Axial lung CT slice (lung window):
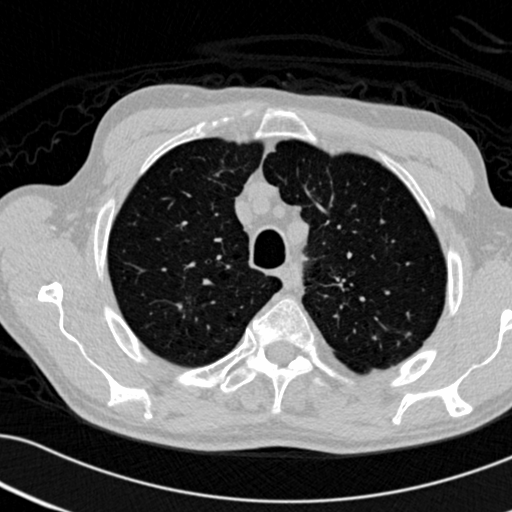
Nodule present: no